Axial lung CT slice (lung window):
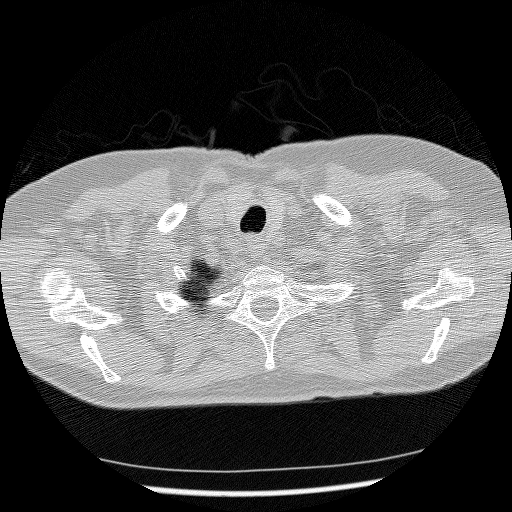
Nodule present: no